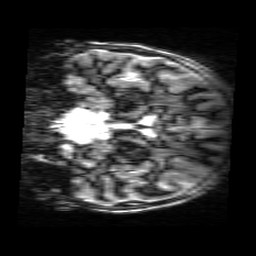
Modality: MP2RAGE
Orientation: coronal
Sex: male
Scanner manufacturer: siemens
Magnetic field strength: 3 T
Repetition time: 5 s
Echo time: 0.00368 s